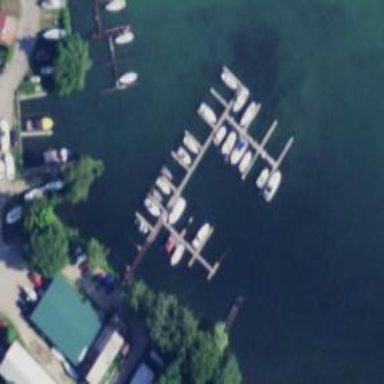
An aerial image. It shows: Pier with mooring facilities.